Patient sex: M
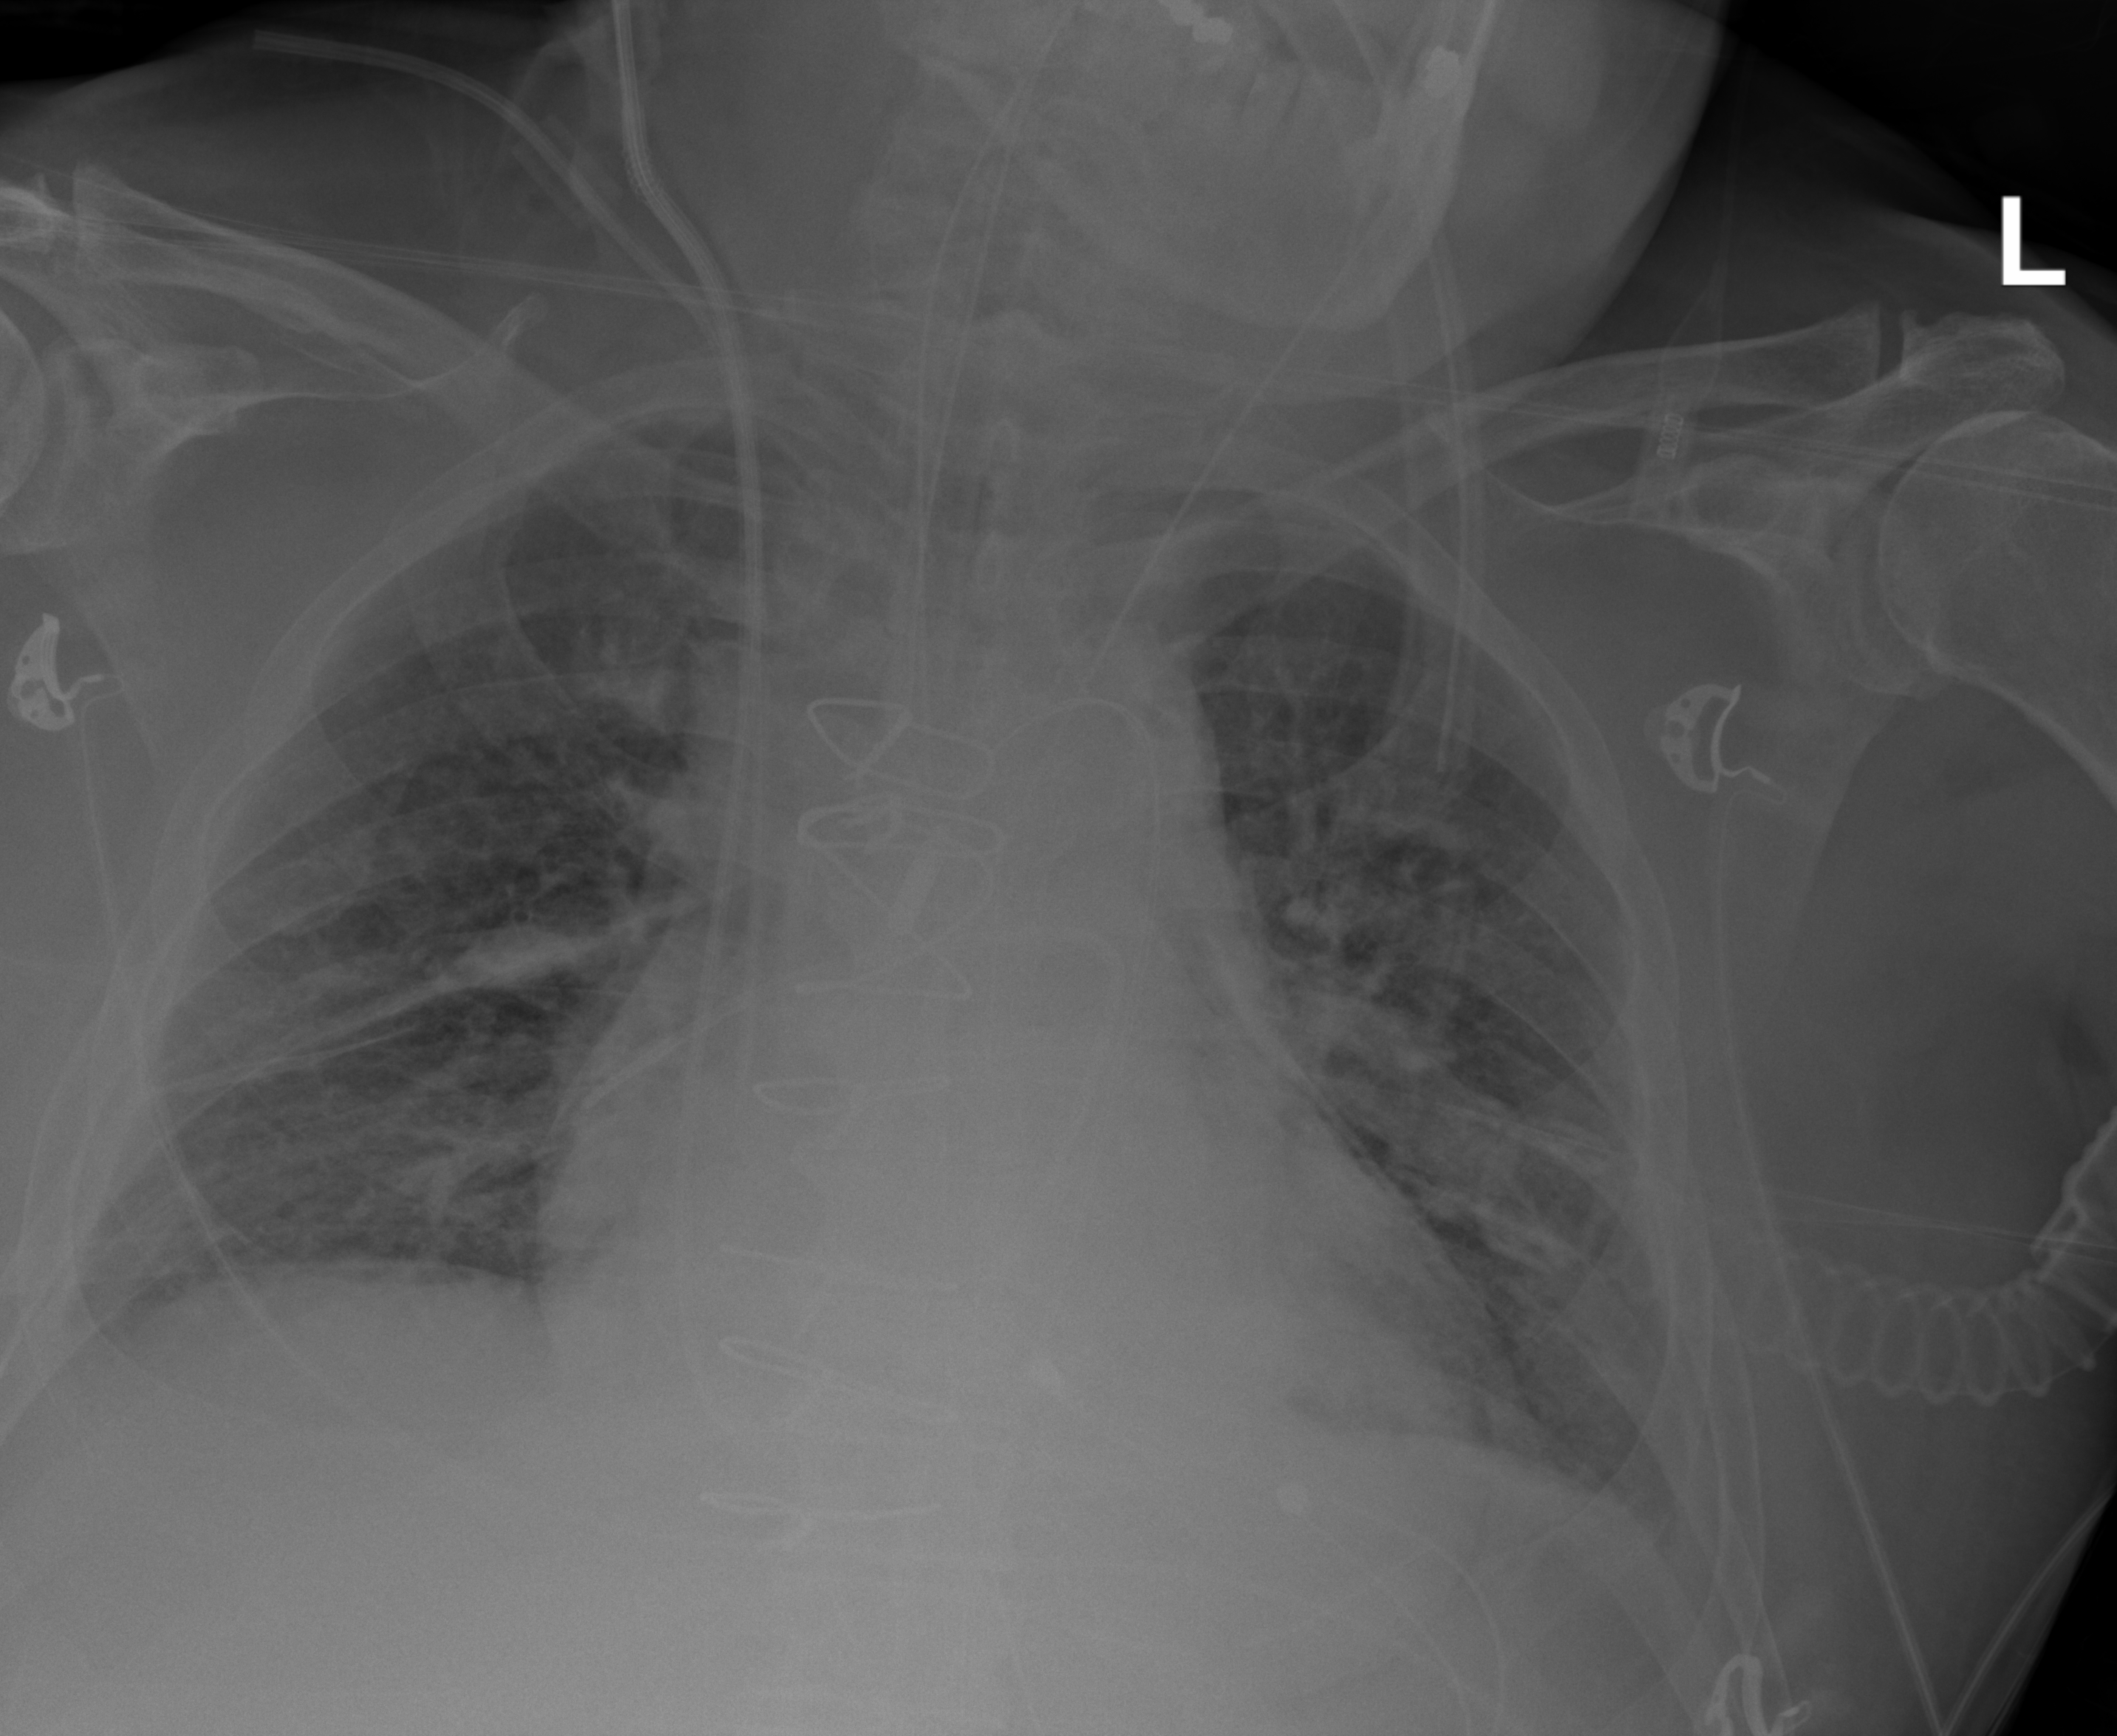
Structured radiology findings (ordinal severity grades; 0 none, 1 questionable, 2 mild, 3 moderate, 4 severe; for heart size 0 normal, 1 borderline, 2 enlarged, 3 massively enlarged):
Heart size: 2
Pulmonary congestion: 3
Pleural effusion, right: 2
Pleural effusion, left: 0
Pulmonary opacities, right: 3
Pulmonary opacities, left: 2
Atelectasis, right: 2
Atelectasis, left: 2